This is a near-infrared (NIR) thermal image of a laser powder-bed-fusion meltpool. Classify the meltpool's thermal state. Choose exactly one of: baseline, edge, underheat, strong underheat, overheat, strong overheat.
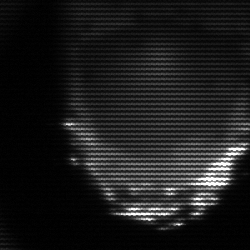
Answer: edge